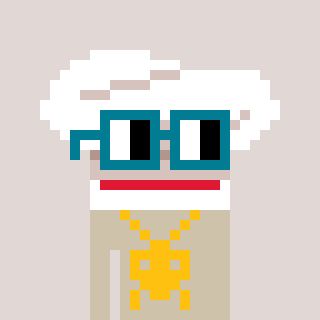
a pixel art character with square dark green glasses, a chef hat-shaped head and a bege-colored body on a warm background